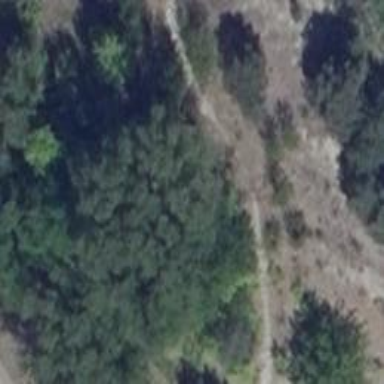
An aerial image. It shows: Sandy path.